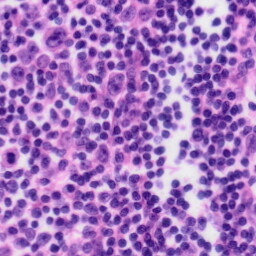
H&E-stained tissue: Tonsil